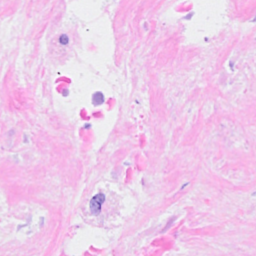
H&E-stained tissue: Breast